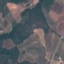
Land use / land cover class: PermanentCrop